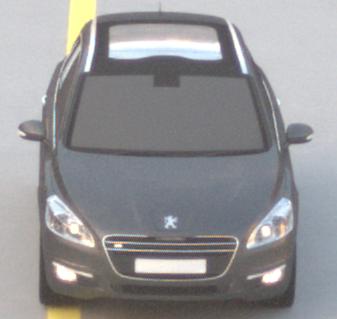
Make: Peugeot
Model: 508 SW 120 VTi
Detailed model: 508 (I) SW
Model produced from: 2011/03
Model produced until: 2014/05
Doors: 5
Color: gray
Road condition: dry road
Daytime: sunrise or sunset
Contrast: low contrast